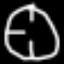
Label: clock